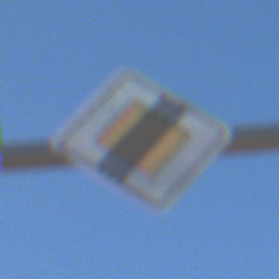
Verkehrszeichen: EndeVorfahrtsstrasse
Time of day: MorningAfternoon
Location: Outdoor (Suburban)
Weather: PartlyCloudy
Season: NotSpecified
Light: Natural